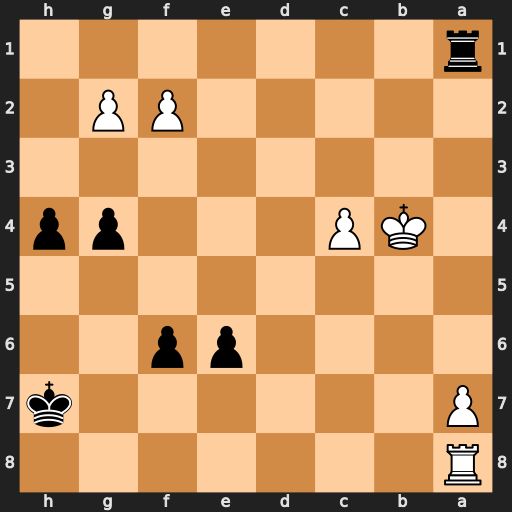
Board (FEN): R7/P6k/4pp2/8/1KP3pp/8/5PP1/r7
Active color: b
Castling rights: -
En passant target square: -
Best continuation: h3 gxh3 gxh3 Rd8 h2 a8=R Rxa8